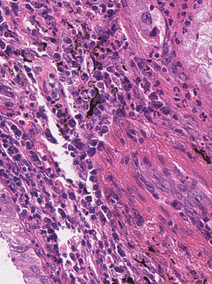
Tumor epithelial tissue: yes
Tumor-associated stroma tissue: yes
Normal tissue: no